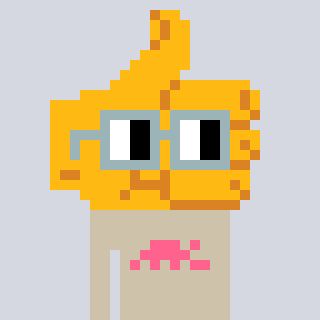
a pixel art character with square dark gray glasses, a thumbsup-shaped head and a bege-colored body on a cool background